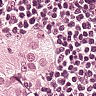
Metastatic tissue present: yes